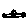
Label: car